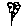
Label: flower